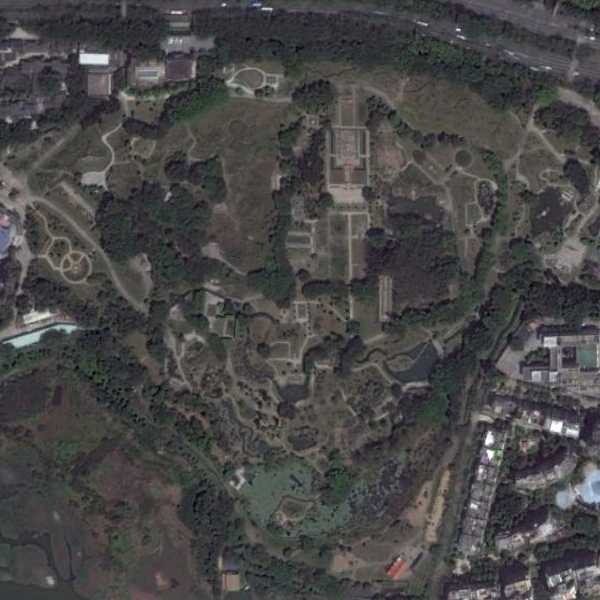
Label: Park